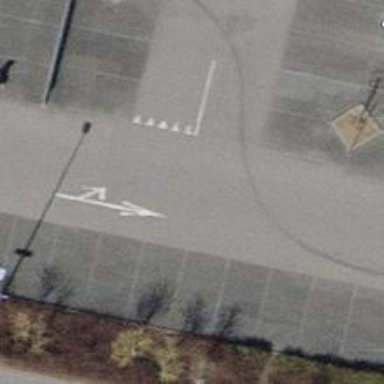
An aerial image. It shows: Road serving as parking aisle.